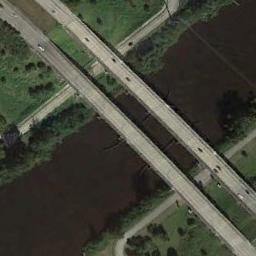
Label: bridge